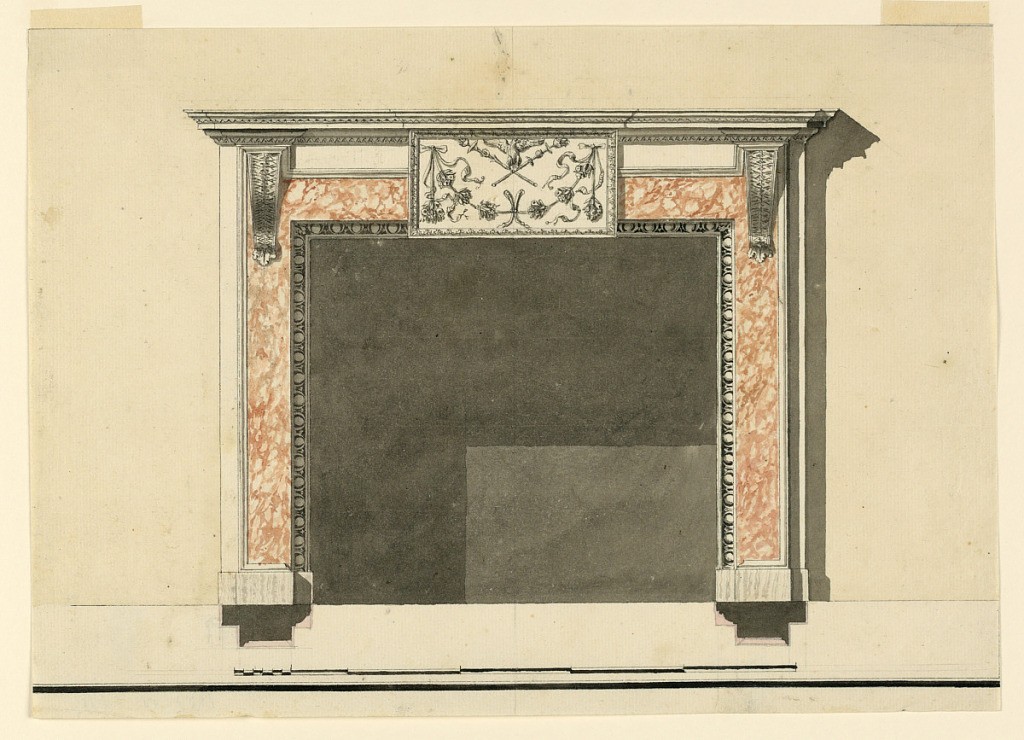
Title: Design for a Chimneypiece
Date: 1780–1800
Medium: Graphite, pen and ink, brush and watercolor on paper
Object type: Drawing
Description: Laterally are stripes projecting from the inner frame and the pilaster strips outside. The strips have together with an upper one the shape of a part of a frame. They show colored marble and are framed below laterally and above by moldings. Brackets support the entablature. A part of a frieze is between the brackets. In the center is an oblong in front of the entire upper part, below the upper moldings of the entablature. It is decorated with a displaced eagle standing upon two crossed torches, below is a festoon. Shadow, background, base line, scale as in 1938-88-8209. The plans are below. Below are a framing line and a stripe, traces of the first one are at the other edges.